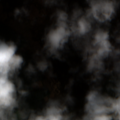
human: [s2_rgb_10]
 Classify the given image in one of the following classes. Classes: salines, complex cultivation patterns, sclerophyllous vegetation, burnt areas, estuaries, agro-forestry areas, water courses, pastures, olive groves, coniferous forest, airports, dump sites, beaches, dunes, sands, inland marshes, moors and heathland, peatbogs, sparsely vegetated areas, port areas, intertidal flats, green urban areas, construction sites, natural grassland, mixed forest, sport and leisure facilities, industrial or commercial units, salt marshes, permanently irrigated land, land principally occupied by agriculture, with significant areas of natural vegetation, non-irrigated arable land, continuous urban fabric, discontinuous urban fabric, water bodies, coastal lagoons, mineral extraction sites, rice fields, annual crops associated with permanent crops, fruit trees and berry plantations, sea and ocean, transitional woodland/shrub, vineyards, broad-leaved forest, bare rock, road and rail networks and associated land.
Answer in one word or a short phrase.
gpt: land principally occupied by agriculture, with significant areas of natural vegetation, coniferous forest, moors and heathland, peatbogs